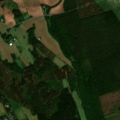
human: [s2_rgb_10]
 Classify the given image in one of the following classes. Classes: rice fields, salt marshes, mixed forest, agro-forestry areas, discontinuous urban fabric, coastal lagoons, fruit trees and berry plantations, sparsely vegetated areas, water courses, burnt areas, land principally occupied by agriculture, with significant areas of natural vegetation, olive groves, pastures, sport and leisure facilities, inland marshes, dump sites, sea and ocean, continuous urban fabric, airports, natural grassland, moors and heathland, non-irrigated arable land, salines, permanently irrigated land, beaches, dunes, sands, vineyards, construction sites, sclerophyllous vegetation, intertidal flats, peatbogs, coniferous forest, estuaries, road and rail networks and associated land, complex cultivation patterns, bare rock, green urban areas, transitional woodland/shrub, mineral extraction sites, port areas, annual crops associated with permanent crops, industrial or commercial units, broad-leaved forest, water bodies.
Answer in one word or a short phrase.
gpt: non-irrigated arable land, land principally occupied by agriculture, with significant areas of natural vegetation, coniferous forest, mixed forest